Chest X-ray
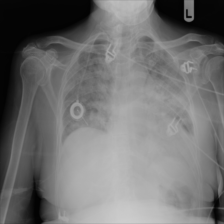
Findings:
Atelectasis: negative
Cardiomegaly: negative
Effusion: negative
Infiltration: positive
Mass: negative
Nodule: negative
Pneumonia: negative
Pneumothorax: negative
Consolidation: negative
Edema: negative
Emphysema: negative
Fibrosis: negative
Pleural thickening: negative
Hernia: negative